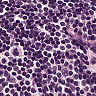
Metastatic tissue present: no